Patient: sex M, age 78
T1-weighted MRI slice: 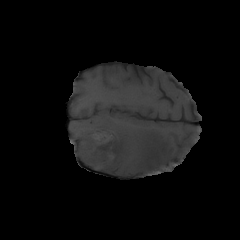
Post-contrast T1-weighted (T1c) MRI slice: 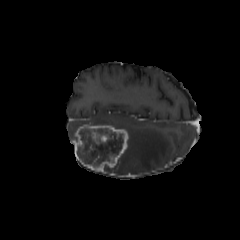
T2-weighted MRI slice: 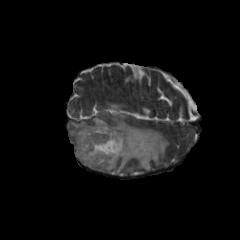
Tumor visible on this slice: yes
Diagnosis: Glioblastoma, IDH-wildtype
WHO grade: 4